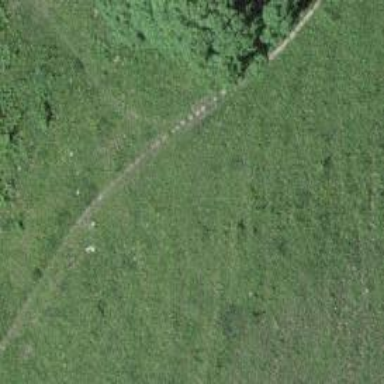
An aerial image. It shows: Path.